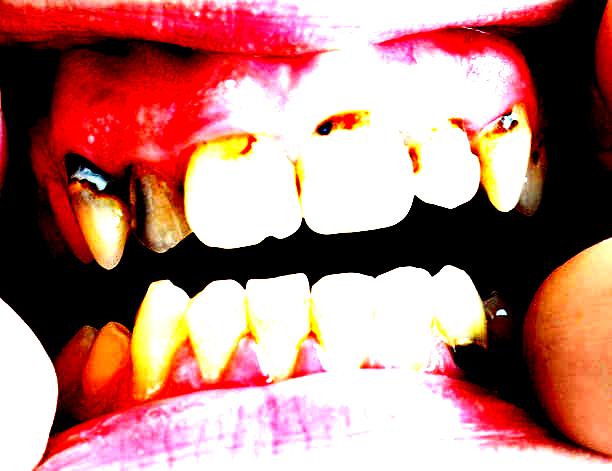
Condition: Calculus